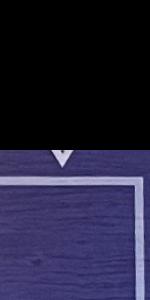
Label: Empty